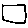
Label: square